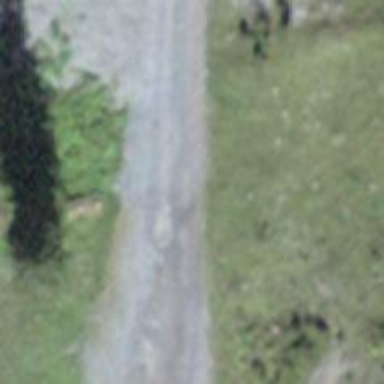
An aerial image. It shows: Gravel track with grade 1 tracktype.